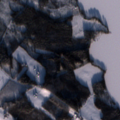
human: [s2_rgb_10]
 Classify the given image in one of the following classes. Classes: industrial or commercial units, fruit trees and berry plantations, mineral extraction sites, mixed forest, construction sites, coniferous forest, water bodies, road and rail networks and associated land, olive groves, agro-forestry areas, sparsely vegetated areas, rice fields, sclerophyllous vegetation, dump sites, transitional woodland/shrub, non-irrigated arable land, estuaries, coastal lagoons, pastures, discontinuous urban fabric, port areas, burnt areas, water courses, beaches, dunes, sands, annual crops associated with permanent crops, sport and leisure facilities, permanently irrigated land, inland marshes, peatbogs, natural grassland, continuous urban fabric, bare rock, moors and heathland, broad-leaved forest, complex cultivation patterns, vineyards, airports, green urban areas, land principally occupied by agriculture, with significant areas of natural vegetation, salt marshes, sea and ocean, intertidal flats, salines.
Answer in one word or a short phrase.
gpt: non-irrigated arable land, land principally occupied by agriculture, with significant areas of natural vegetation, coniferous forest, mixed forest, transitional woodland/shrub, water bodies